Question: I have a 'UINavigationItem', but I can't found anything beside tittle, prompt, and back button in attribute inspector

I wonder how can I change my 'UINavigationItem' background color using code? or programmatically?
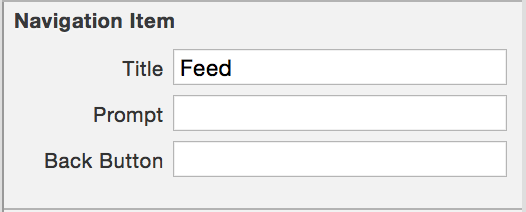
Answer: You can change it through code...
'''
self.navigationController.navigationBar.barTintColor = [UIColor redColor];
'''
Write Above line in viewDidLoad method.
'''
self.navigationController?.navigationBar.barStyle = UIBarStyle.BlackTranslucent
self.navigationController?.navigationBar.barTintColor = UIColor.redColor();
'''
OR
'''
self.navigationController!.navigationBar .setBackgroundImage(UIImage .new(), forBarMetrics: UIBarMetrics.Default)
self.navigationController!.navigationBar.shadowImage = UIImage .new();
self.navigationController!.navigationBar.translucent = true;
self.navigationController!.navigationBar.backgroundColor = UIColor.redColor();
'''
You can change color on your own choice.
'''
navigationController.navigationBar.titleTextAttributes = [UITextAttributeTextColor: UIColor.blueColor()]
'''
See the Link....
<URL>

See the above image... you like output like this screen right...!!!